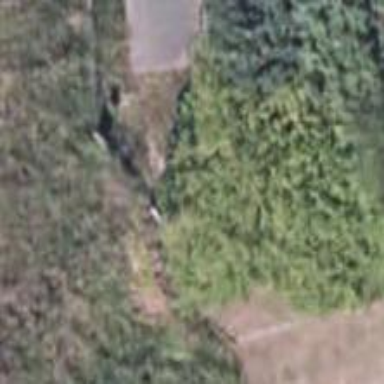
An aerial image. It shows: Fence.